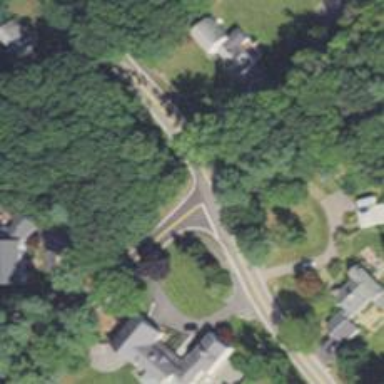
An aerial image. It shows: Stop road.